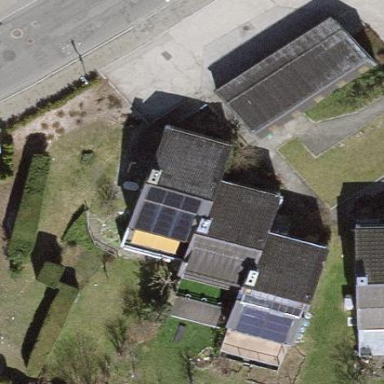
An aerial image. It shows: Semidetached house with gabled roof.